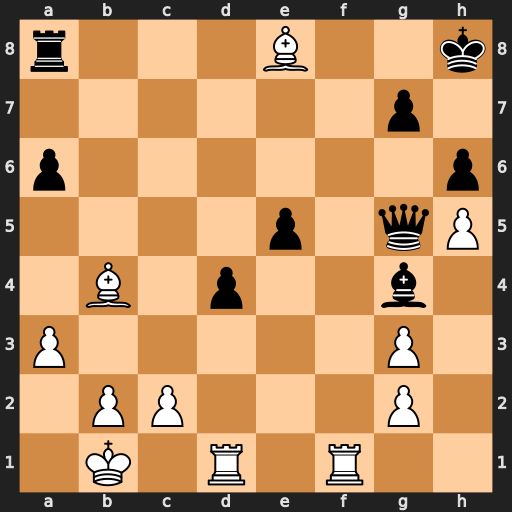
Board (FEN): r3B2k/6p1/p6p/4p1qP/1B1p2b1/P5P1/1PP3P1/1K1R1R2
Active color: w
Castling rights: -
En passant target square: -
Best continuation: Rf8+ Kh7 Bg6+ Qxg6 hxg6+